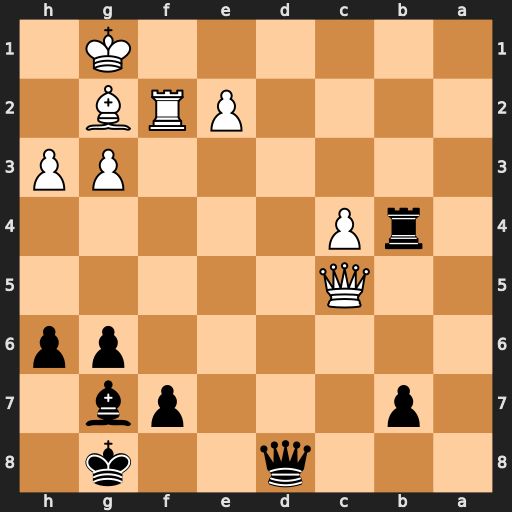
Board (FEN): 3q2k1/1p3pb1/6pp/2Q5/1rP5/6PP/4PRB1/6K1
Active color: b
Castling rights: -
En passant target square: -
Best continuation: Rb1+ Kh2 Bd4 Qd5 Qxd5 Bxd5 Bxf2